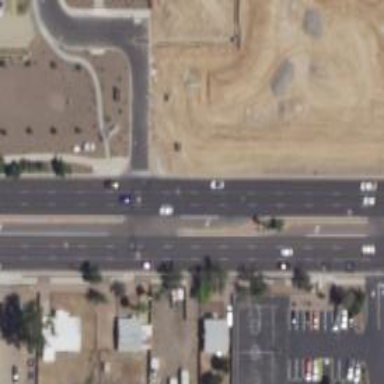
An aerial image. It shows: Secondary link road with asphalt surface.